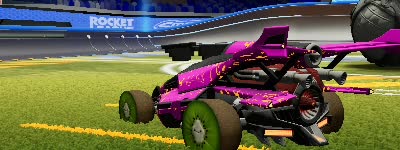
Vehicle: aftershock